Question: In my JSF page i have few 'Links{link1,link2,link3,link4}-{Student Id's}.'
What i tried is when i click on the Link it Opens the Student-Information in a '"NEW WINDOW".'
When i am clicking on the next Link it is Opening a New Window,but i want to open in the Same New Window i.e., the TARGET should be the Same NEW Window which is opened.

My Piece of Code which i had tried from collecting things from STACKOVERFLOW<URL> :
'''
<p:dataTable id="studentDtTble" var="studData" value="#{studentController.dataList}">
<p:columnGroup type="header">
<p:row>
<p:column headerText="StudentId"></p:column>
<p:column headerText="StudentName"></p:column>
<p:column headerText="Add" ></p:column>
</p:row>
</p:columnGroup>
<p:column>
<p:commandLink id="sidlink" action="/studentinfo.xhtml" target="_blank">
<h:outputText value="#{studData.studentId}" styleClass="txtlink" />
</p:commandLink>
</p:column>
<p:column>
<h:outputText value="#{studData.studentName}" />
</p:column>
<p:column >
<p:selectBooleanCheckbox value="#{studData.add}" />
</p:column>
</p:dataTable>
'''
Edited After @Nosnhoj Reply :'When i Click on any of the SID Link then there Details Should Opened in the "Same NEW Window".'
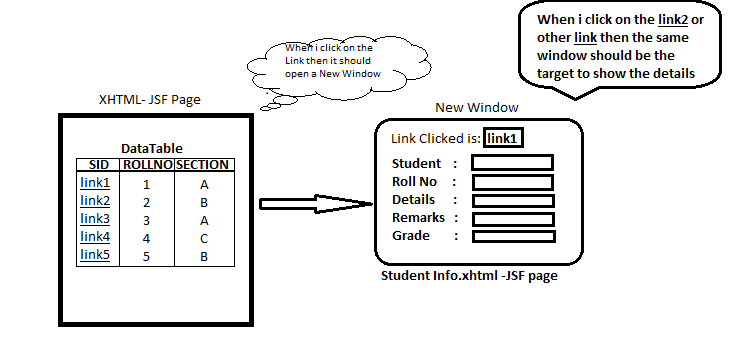
Answer: Use '<h:commandLink>' instead of '<p:commandLink>'.
I tried your code and make a little change like this:
'''
<h:commandLink id="sidlink" action="#{studentController.selectStudent(studData)}" target="_blank">
<h:outputText value="#{studData.studentId}" styleClass="txtlink" />
</h:commandLink>
'''
I '<p:commandLink>''<h:commandLink>', and .(For the 'New Window' should need the student information.)
Here is the code of 'studentController.selectStudent' :
'''
private Student selectedStu;
public String selectStudent(Student stu) {
selectedStu = stu;
return "/studentinfo.xhtml";
}
'''
And the following is the code of 'New Window':
'''
<h:form>
<h:commandLink value="Another Link" action="/anotherinfo.xhtml" target="_self"/>
<br/>
Student: <h:outputText value="#{studentController.selectedStu.studentName}"/>
</h:form>
'''
Which is just showing name of the selected Student, and another link you want.
Note that the 'target' attribute is '_self' because you want the new page show in the same window.
Finally, the 'anotherinfo.xhtml' is just an empty page I created via NetBeans, so there's no need to post it.
And here's what you may see:

After clicking the id of "Johnson" :

After clicking "Another Link" :

---
## Update
As @User2561626 explain what he/she intended to, I update my answer as follow:
If you want a pop up in stead of , you should change the code like:
'''
<p:commandLink id="sidlink" actionListener="#{studentController.selectStudent(studData)}" oncomplete="window.open('studentinfo.xhtml', 'newwindow', 'width=300, height=250');">
<h:outputText value="#{studData.studentId}" styleClass="txtlink" />
</p:commandLink>
'''
I change '<h:commandLink>' back to '<p:commandLink>', make 'action' as 'actionListener' because we want to set the selected Student first, finally I add 'window.open' in 'oncomplete' attribute so that the new page will open in a new window but not tab.
Of course we need to edit the method 'studentController.selectStudent()', like this:
'''
public void selectStudent(Student stu) {
selectedStu = stu;
}
'''
As you can see, the return type is now, and the only thing this method do is just set the selected Student.
Hope this may help.